Question: After I updated my Google Chrome to the newest version ('v29.0.1547.57 m'), some parts of the Sencha Touch app spin. I am using Sencha Touch 'v2.2.1'.
For instance 'Ext.Msg.Alert', I get the title but no message.
'Ext.Msg.alert('Refreshing Session', 'test', null);'

Also all of my buttons in 'Ext.navigation.View' are on the left side, even I said explicitly 'align: 'right''
The title of 'Ext.navigation.View' is also empty, even I set it.
I have changed nothing in my code. With the old version of Google Chrome 'v28.0.1500.95' everything worked and is still working perfectly.
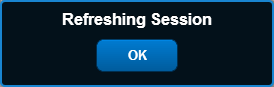
Answer: I also experienced Problems and this quick fix from sencha forum resolved it for me:
<URL>>
Replace mixin st-box and recompile css
'''
@mixin st-box($important: no) {
@if $important == important {
display: flex !important;
display: -webkit-box !important;
display: -ms-flexbox !important;
} @else {
display: flex;
display: -webkit-box;
display: -ms-flexbox;
}
}
'''